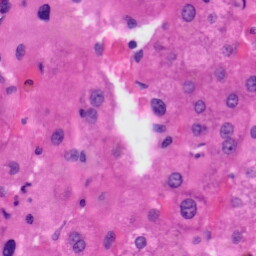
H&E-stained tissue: Liver